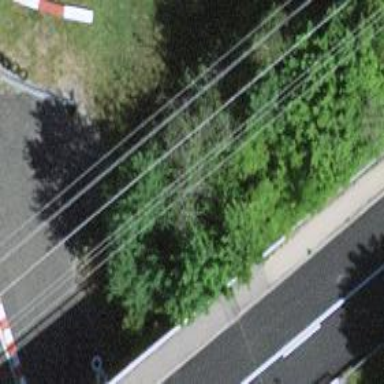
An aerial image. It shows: Raceway road.